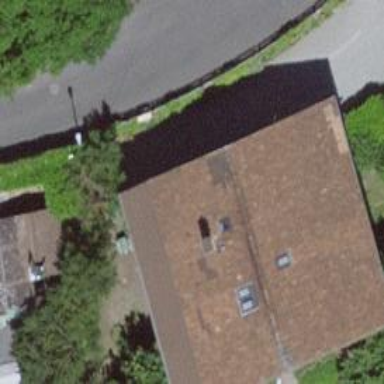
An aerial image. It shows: Residential building.